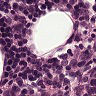
Metastatic tissue present: no